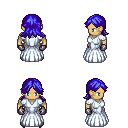
a pixel art fantasy rpg character, male body template, human, tanned skin, underdress, teal pants, blue loose hair, metal gloves, metal boots, four views (front, back, left, right), 2x2 character sprite sheet, small pixel art, hard edges, no anti-aliasing